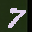
Label: 7